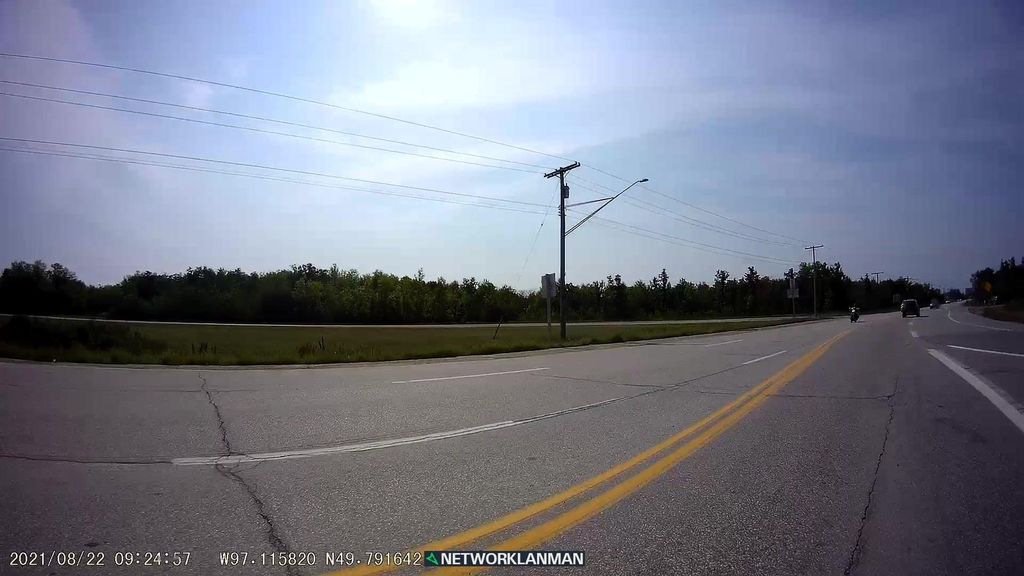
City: winnipeg